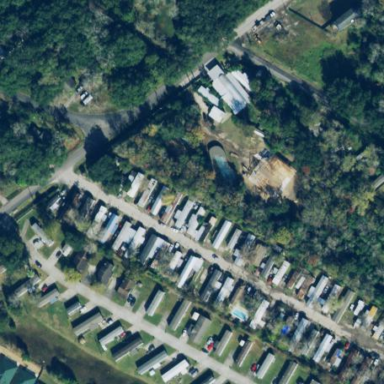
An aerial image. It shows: Residential area designated as trailer park.